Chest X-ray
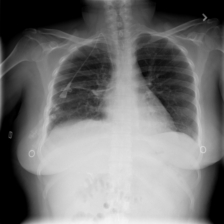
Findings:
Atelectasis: negative
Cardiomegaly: negative
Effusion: positive
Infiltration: negative
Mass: negative
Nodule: negative
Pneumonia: negative
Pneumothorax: negative
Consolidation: negative
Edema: negative
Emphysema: negative
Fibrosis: negative
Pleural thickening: negative
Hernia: negative